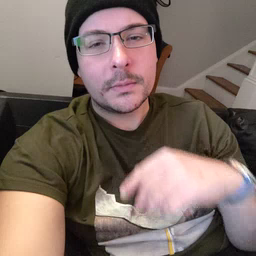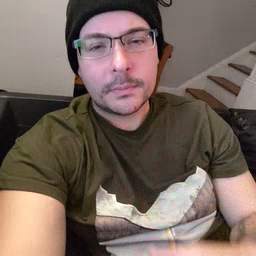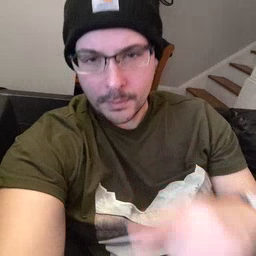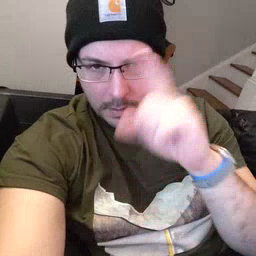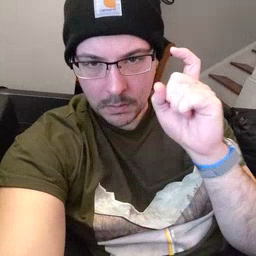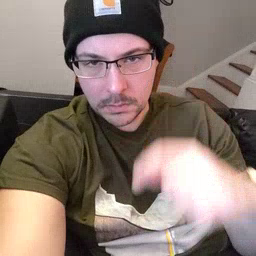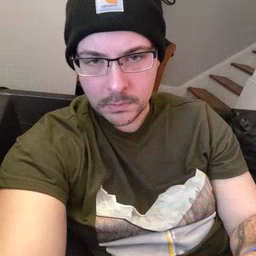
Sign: because